Field crop: maize
Growth stage: 2
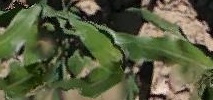
Species: maize